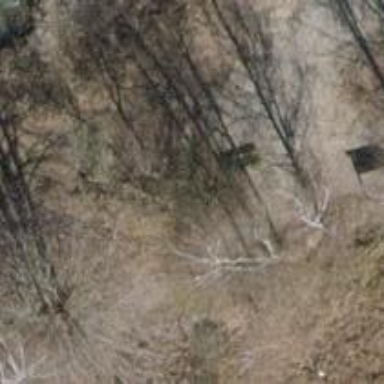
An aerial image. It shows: Brown bench.